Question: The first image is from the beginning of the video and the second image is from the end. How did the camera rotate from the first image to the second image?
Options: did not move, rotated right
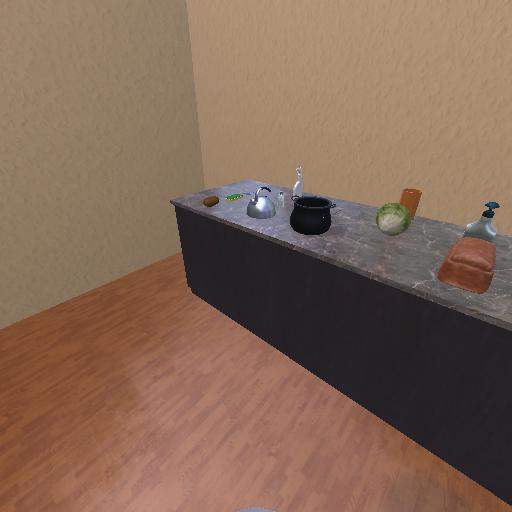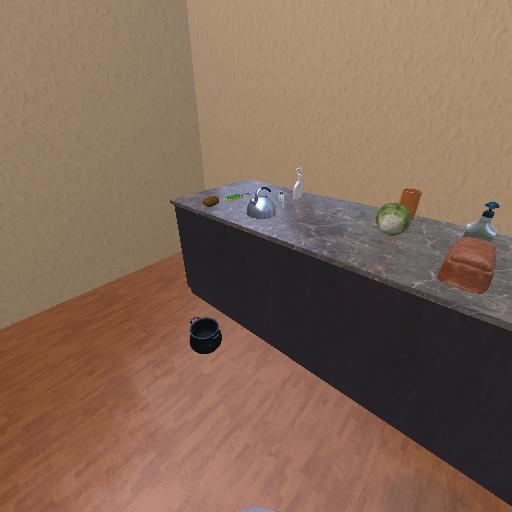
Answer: did not move